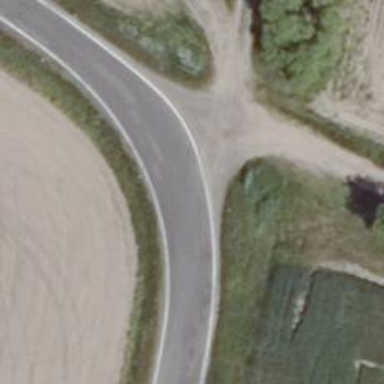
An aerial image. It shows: Secondary road.